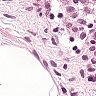
Metastatic tissue present: no